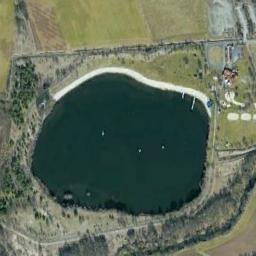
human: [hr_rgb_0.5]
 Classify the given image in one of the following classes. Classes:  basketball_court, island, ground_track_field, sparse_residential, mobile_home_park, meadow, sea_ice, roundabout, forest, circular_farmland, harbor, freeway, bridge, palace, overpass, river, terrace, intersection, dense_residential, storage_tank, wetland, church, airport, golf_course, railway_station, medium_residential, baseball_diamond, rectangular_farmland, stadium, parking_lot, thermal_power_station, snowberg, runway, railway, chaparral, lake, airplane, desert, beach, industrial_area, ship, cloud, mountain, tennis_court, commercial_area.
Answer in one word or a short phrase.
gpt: lake